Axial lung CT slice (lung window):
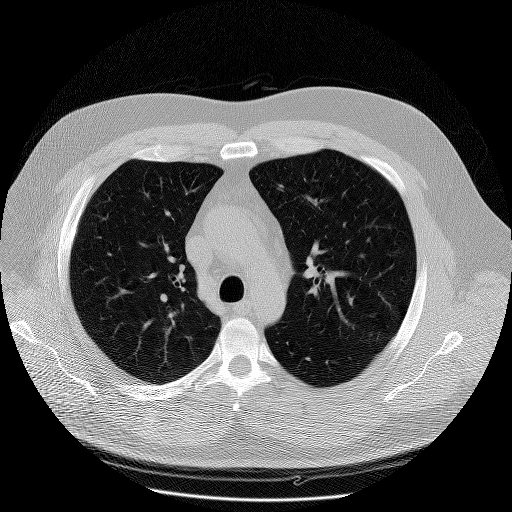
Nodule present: no